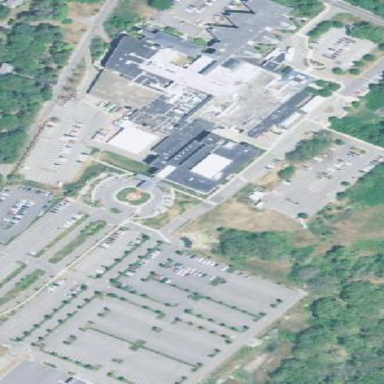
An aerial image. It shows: Hospital.